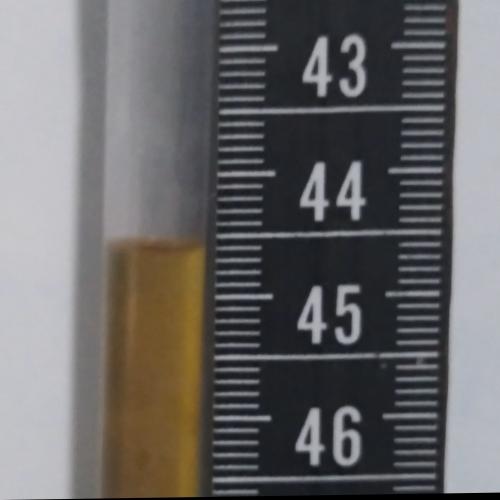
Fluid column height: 44.6 cm